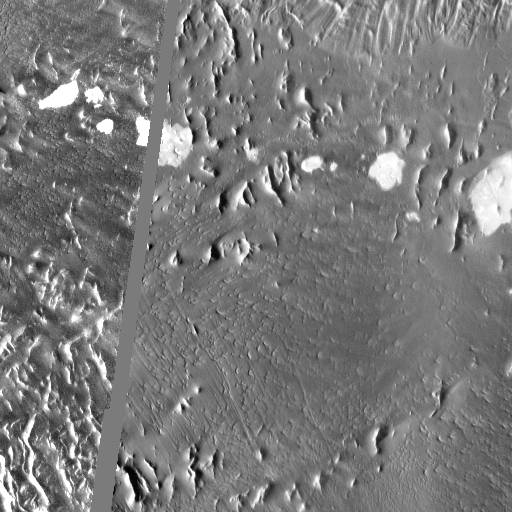
Crater classes present: Background